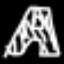
Label: The Eiffel Tower